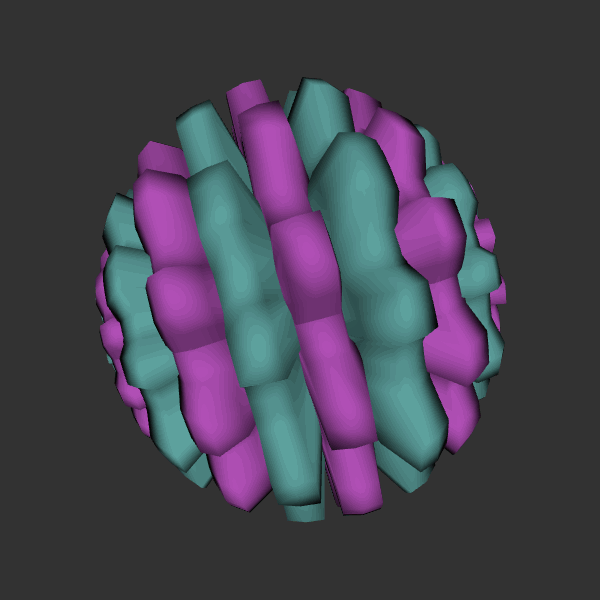
Background: dark